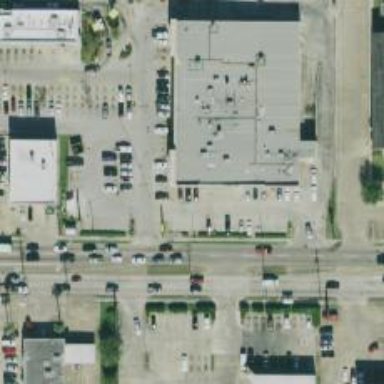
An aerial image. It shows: Parking space.